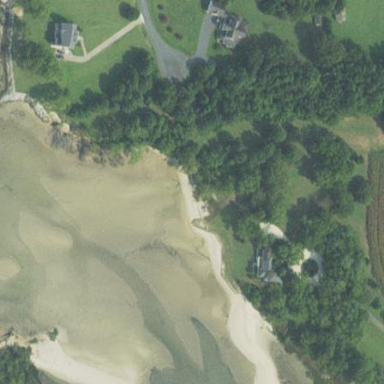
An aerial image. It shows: Sandy beach with natural surroundings.